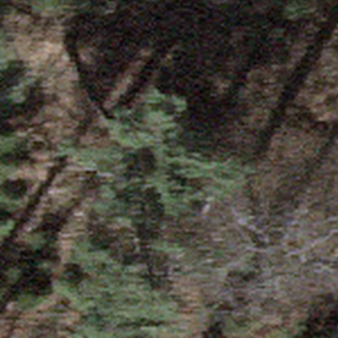
Label: other